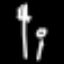
Label: fork